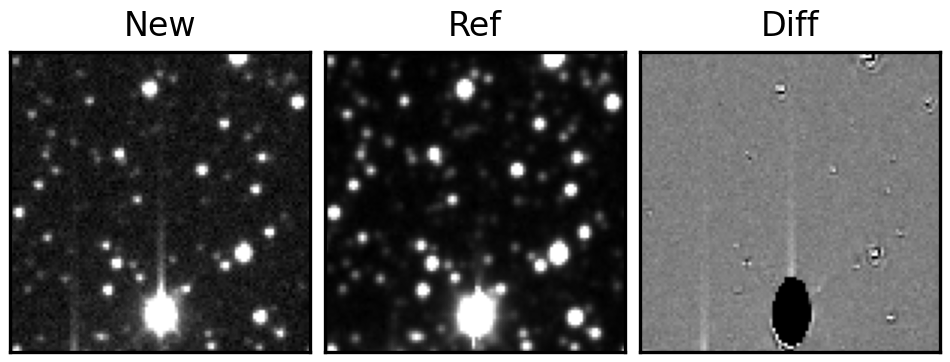
Label: bogus